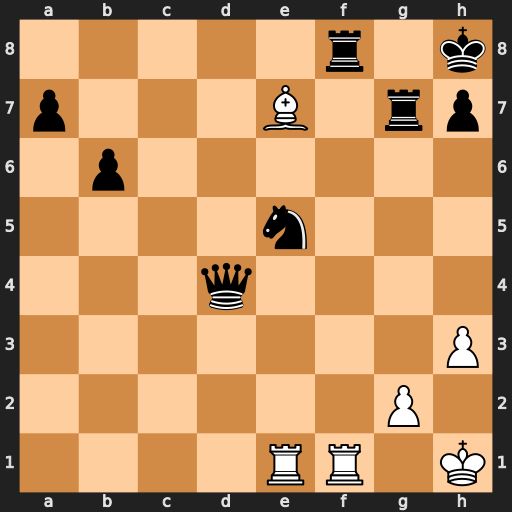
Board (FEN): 5r1k/p3B1rp/1p6/4n3/3q4/7P/6P1/4RR1K
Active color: w
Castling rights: -
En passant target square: -
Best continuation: Rxf8+ Rg8 Bf6#